Question: I made a password checking program which checks for the following criteria:-
- Should have atleast - - - - -
and thats it. I have not given any lower limit. And no matter what input I give (correct or incorrect), the program gives me the same or similar output as attached in my screenshot.
For eg:- 'Pratik10', 'pratik10', 'pratikten', 'pr@tiK10', I get the same output '"Password is fine and valid"'.
Why is my program not checking the defined conditions correctly? It is not even printing the counters of the password correctly.
Following is my code:
'''
#include <stdio.h>
#include <conio.h>
#include <stdlib.h>
#include <ctype.h>
#include <math.h>
#include <string.h>
int main()
{
char x[100];
int i;
int uc=0;
int lc=0;
int num=0;
int misc=0;
printf("enter your password
");
scanf("%s",x);
for(i=0;i<100;i++) {
if (isalpha(x[i])) {
if (isupper(x[i])) {
uc++;
}
if (islower(x[i])) {
lc++;
}
}
if (isdigit(x[i])) {
num++;
}
else {
misc++;
}
}
printf("checking your password
");
printf("%d uc
",uc);
printf("%d lc
",lc);
printf("%d num
",num);
printf("%d misc
",misc);
if ((uc > 0) && (lc > 0) && (num > 0) && (misc > 0)) {
printf("password is fine and valid
");
}
else {
if(lc<=0) {
printf("lowercase character(s) missing cannot proceed without inclusion
");
}
if(uc<=0) {
printf("uppercase character(s) missing cannot proceed without inclusion
");
}
if(num<=0) {
printf("number(s) missing cannot proceed without inclusion
");
}
if(misc<=0) {
printf("special character(s) missing cannot proceed without inclusion
");
}
printf("please include all the missing parameters in combination to validate the password and try again
");
}
return 0;
}
'''
How to correct this?
Output:

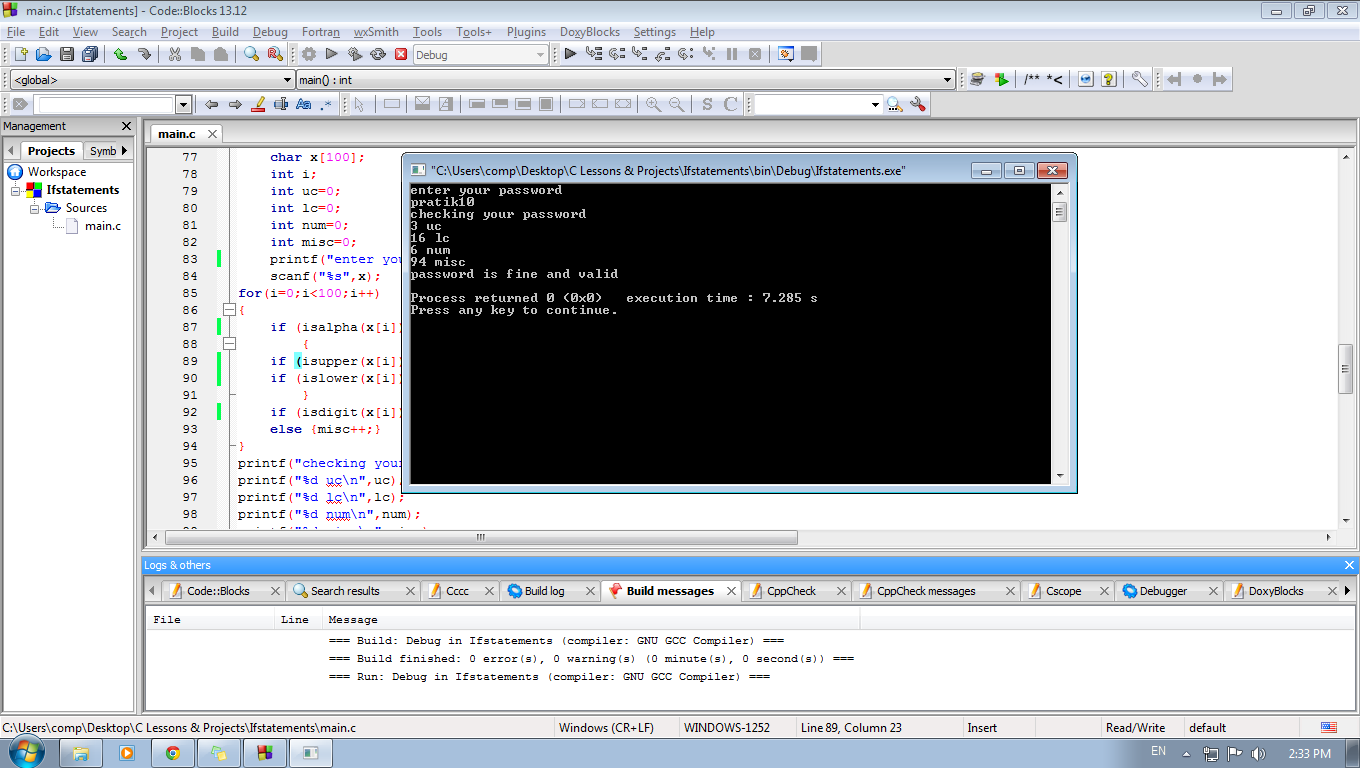
Answer: You should check only the null-terminated string provided as input by the user.
In other words, you should iterate 'x' until you encounter the null-character.
---
Change this:
'''
for (i = 0; i < 100; i++)
'''
To this:
'''
for (i = 0; x[i] != 0; i++)
'''
---
A second problem is that you are not using 'if/else' properly.
As a result, every character which is not a digit is counted as misc.
---
Change this:
'''
if (isdigit(x[i]))
'''
To this:
'''
else if (isdigit(x[i]))
'''